Question: I am using Brackets with Angular. When I Alt-Tab and come back to Brackets it presents me with the seemingly helpful message.

I would like to turn this off. I don't think it is the live preview feature because I still seem to get the message when I close the browser session which auto reload my files.
Regards
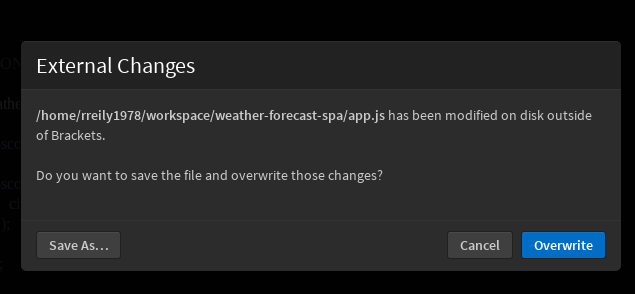
Answer: After some digging around it appears that this is indeed an issue in Brackets. What I suspect is happening in my case is that I have unsaved changes in my js file when I focus away from Brackets. When I return to Brackets the FileSyncManager in Brackets picks up that I might have changed the js file but it cant work out that it happened in Brackets or outside, so it safely displays the message, albeit slightly misleadingly. The issue is highlighted in github issue <URL>
I have not yet tried it but will install the <URL> through the extensions manager in brackets to see if this resolves the issue.